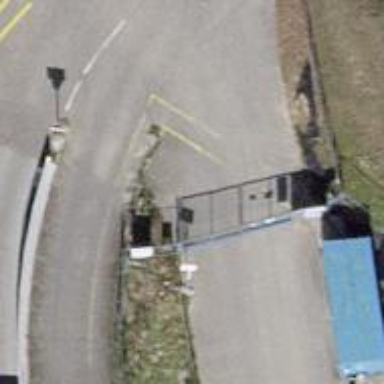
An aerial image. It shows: Gate.